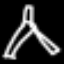
Label: The Eiffel Tower